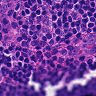
Metastatic tissue present: no